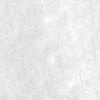
Label: no_change